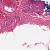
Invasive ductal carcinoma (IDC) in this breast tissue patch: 0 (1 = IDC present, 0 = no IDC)